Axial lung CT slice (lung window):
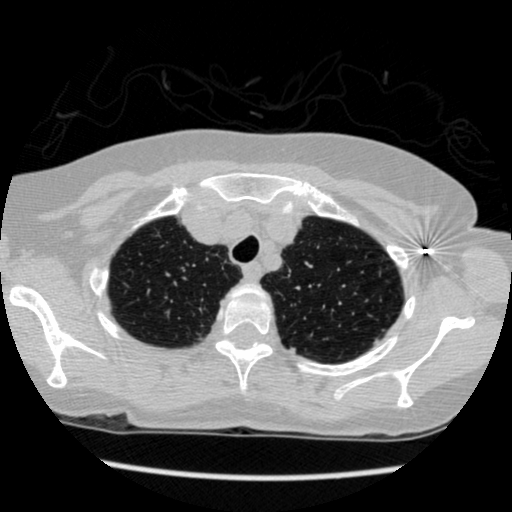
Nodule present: yes
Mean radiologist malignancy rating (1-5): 2.25